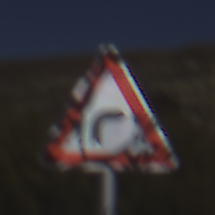
Verkehrszeichen: KurveRechts
Umgebung: Outdoor, Nature
Tageszeit: MorningAfternoon
Wetter: Clear
Licht: Natural
Jahreszeit: NotSpecified
Kontrast: HighContrast